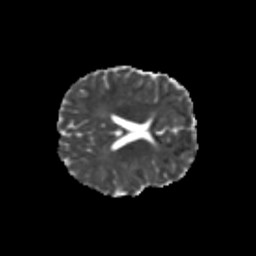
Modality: MD
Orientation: axial
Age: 12
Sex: female
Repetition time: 9.5 s
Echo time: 0.089 s